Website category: sports
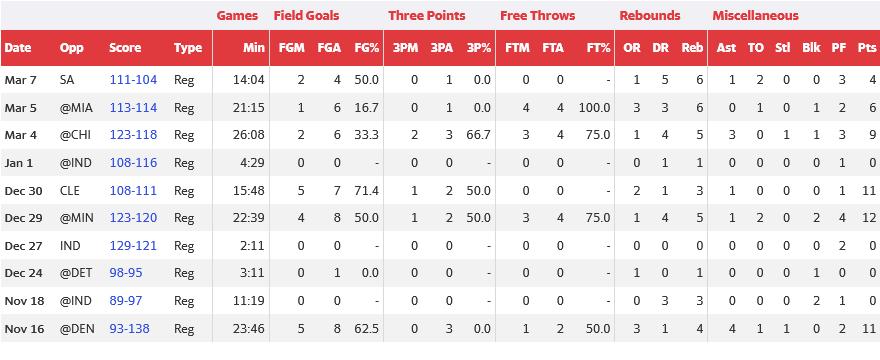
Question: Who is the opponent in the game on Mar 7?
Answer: SA

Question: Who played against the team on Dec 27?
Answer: IND

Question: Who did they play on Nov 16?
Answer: DEN

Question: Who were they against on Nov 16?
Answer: DEN

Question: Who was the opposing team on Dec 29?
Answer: MIN

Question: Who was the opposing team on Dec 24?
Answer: DET

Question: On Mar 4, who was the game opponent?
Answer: CHI

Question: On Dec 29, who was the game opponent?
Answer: MIN

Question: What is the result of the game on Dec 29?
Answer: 123-120

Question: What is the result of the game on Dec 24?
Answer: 98-95

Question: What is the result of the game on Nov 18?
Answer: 89-97

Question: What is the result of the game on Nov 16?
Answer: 93-138

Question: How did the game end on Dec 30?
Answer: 108-111

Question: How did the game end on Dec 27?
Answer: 129-121

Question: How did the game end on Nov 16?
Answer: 93-138

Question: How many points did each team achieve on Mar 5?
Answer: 113-114

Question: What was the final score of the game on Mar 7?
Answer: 111-104

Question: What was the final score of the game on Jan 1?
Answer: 108-116

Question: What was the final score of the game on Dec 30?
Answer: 108-111

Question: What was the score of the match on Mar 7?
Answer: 111-104

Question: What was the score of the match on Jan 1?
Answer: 108-116

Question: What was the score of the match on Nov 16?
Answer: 93-138

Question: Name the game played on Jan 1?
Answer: Reg

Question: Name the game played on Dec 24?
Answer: Reg

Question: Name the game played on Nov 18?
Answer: Reg

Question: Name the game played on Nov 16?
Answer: Reg

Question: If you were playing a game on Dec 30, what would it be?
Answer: Reg

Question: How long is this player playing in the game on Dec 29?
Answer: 22:39

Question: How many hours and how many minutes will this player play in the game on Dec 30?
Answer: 15:48

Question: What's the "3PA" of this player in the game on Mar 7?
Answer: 1

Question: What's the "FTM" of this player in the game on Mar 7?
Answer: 0

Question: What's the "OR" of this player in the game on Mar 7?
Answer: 1

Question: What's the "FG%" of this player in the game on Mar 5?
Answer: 16.7

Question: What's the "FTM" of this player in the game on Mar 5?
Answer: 4

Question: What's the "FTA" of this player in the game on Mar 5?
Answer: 4

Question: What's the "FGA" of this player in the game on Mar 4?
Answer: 6

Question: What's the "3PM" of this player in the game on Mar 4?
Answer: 2

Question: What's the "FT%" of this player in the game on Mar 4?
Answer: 75.0

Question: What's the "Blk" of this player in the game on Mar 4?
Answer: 1

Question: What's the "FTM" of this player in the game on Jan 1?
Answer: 0

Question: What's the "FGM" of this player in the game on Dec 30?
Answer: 5

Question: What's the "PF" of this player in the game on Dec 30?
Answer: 1

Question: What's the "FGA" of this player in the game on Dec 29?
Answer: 8

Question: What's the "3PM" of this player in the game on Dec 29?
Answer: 1

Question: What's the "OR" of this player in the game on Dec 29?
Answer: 1

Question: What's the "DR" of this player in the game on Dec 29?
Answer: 4

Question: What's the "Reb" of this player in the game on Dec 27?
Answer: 0

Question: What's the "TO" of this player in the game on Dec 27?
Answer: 0

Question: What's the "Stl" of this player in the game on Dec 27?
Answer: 0

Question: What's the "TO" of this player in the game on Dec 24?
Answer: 0

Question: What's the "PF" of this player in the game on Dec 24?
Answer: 0

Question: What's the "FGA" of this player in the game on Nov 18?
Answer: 0

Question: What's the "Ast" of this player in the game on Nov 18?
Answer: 0

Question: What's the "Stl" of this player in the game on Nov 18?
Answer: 0

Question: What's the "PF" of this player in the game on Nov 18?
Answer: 1

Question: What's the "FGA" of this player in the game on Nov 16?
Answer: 8

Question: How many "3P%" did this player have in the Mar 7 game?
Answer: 0.0

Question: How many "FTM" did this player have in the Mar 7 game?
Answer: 0

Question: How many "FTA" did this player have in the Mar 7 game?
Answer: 0

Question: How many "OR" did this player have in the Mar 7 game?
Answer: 1

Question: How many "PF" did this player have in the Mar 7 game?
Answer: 3

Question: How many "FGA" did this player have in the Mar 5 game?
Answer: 6

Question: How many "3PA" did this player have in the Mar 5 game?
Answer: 1

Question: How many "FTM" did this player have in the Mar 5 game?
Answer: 4